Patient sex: F
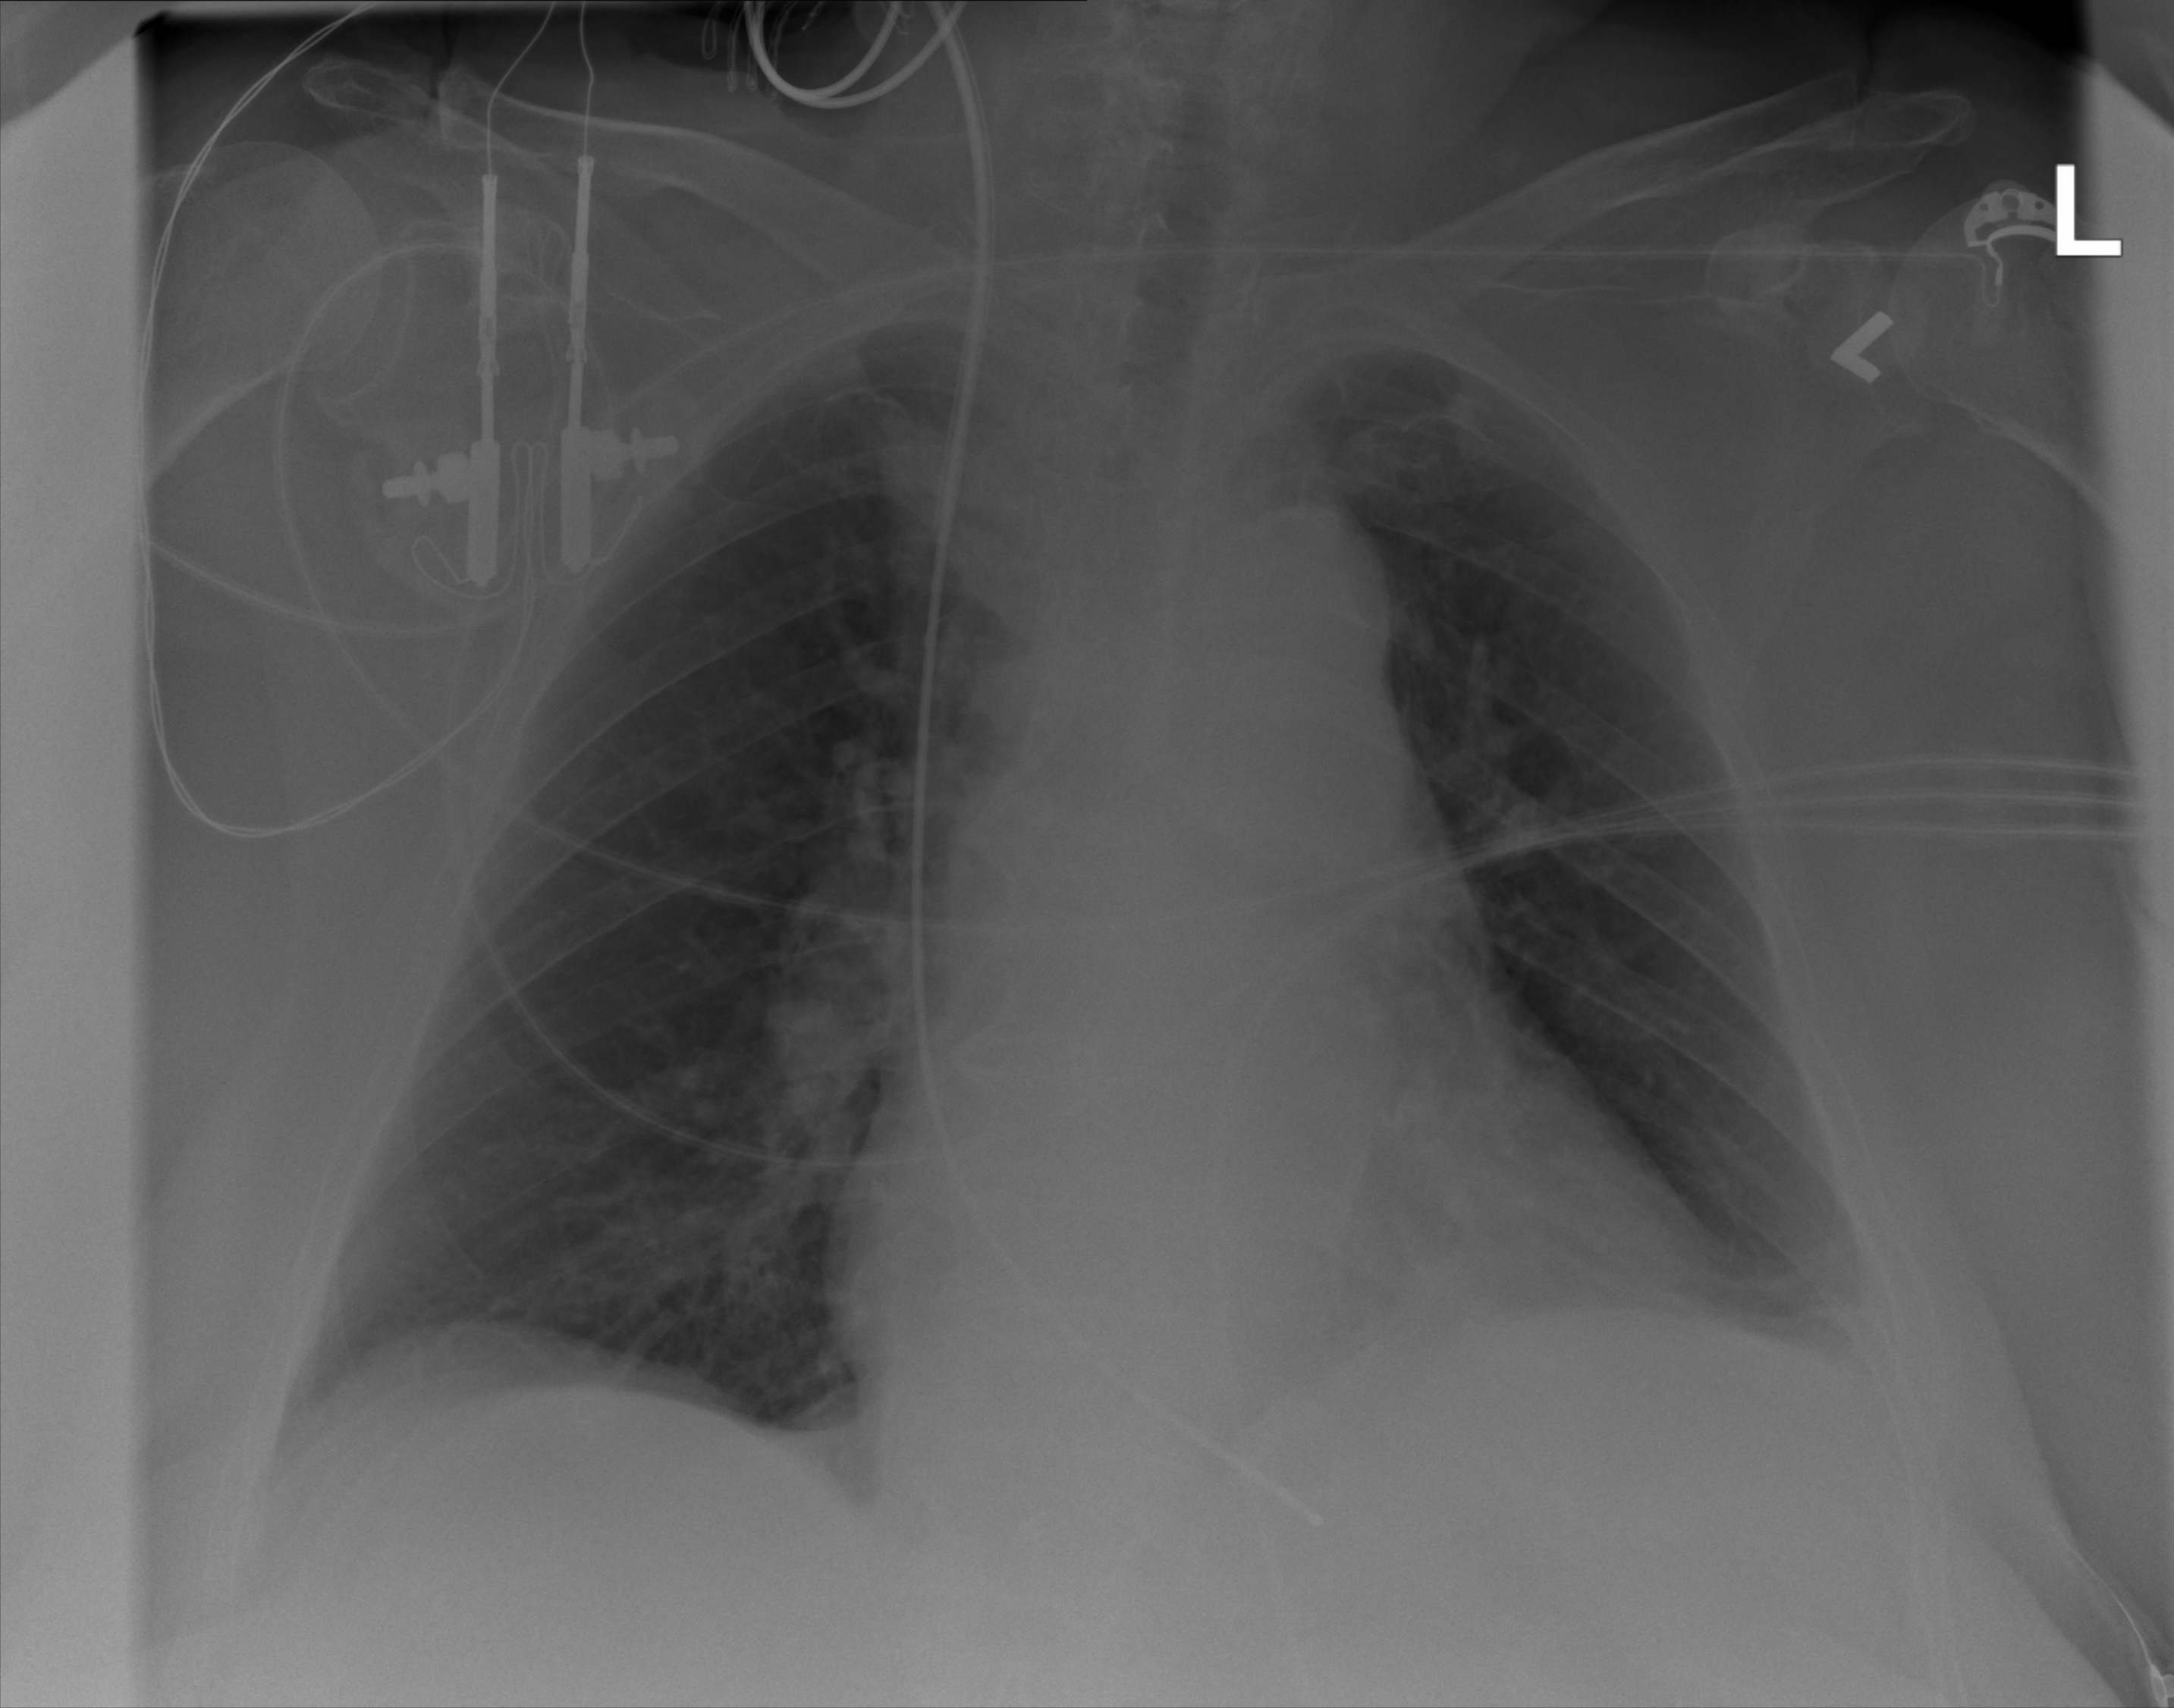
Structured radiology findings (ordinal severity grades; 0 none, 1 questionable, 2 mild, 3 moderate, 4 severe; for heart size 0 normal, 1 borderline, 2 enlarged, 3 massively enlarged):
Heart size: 2
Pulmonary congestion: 0
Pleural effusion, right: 0
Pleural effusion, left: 0
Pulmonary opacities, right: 0
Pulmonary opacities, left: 0
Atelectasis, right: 0
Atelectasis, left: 2